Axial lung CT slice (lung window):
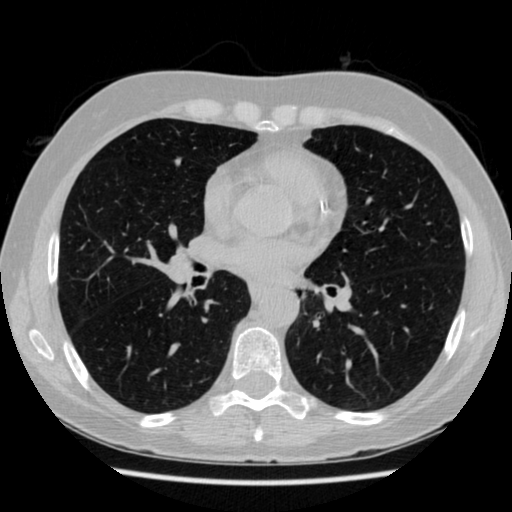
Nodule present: no